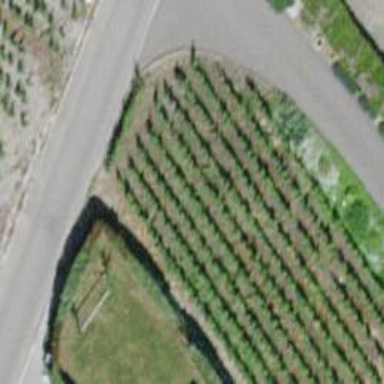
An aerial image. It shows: Vineyard where grapes are grown.